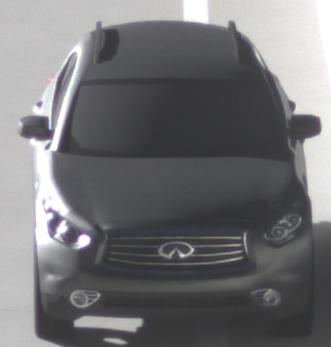
Make: Infiniti
Model: FX 37
Detailed model: FX (S51)
Model produced from: 2012/07
Model produced until: 2013/10
Doors: 5
Color: gray
Road condition: dry road
Daytime: sunrise or sunset
Contrast: high contrast